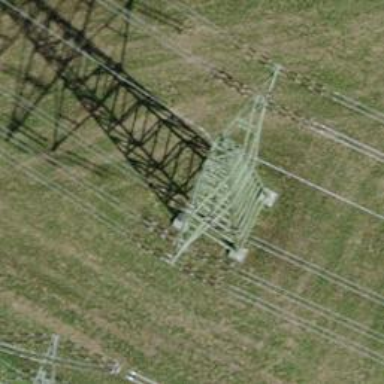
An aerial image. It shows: Towering power structure.